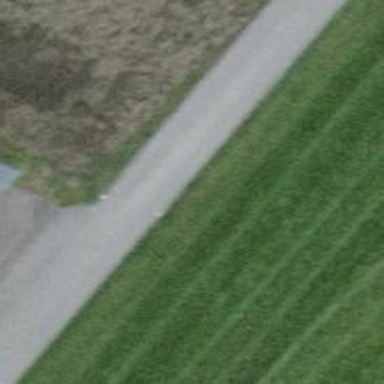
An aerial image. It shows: Unclassified paved road.